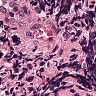
Metastatic tissue present: no